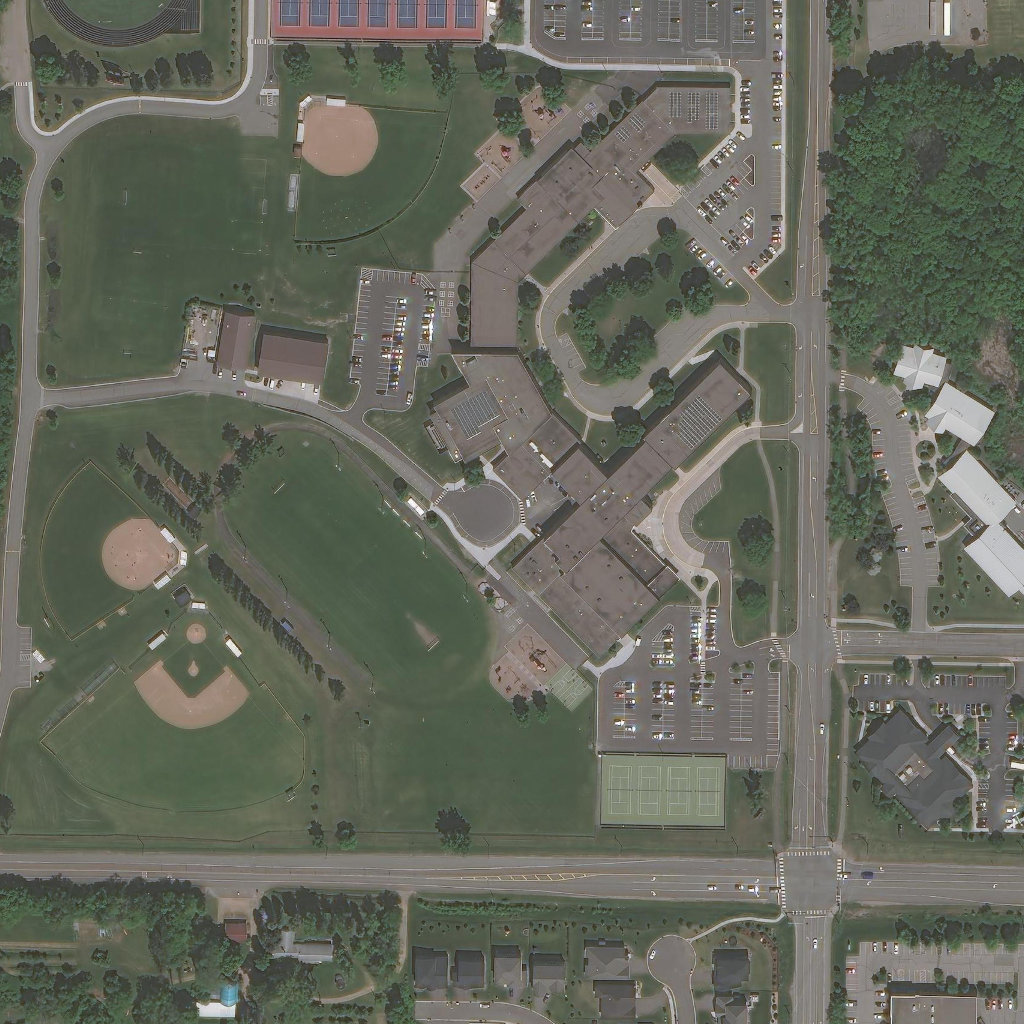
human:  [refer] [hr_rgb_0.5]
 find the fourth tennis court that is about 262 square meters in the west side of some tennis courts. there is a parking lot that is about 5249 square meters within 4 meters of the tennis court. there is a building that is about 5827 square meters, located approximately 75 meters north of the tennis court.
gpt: <box>[[67, 74, 70, 79, 0]]</box>